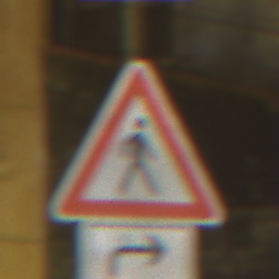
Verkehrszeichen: FussgaengerLinks
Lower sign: RichtungsangabeDurchPfeile5
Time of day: Night
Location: Outdoor (Urban)
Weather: PartlyCloudy
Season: NotSpecified
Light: Artificial